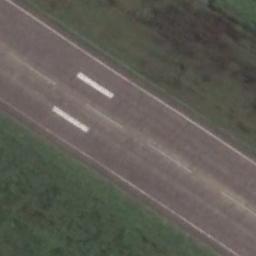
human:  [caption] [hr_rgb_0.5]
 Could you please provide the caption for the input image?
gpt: There is a green lawn next to the runway, With white dashes of varying thickness on the runway .

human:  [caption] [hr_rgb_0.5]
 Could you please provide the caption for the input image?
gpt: The runway is on the grass .

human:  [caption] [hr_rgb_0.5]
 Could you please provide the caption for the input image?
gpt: The runway with two touchdown zone markings goes through the lawn .

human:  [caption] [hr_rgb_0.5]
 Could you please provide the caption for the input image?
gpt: The grass is on either side of the runway .

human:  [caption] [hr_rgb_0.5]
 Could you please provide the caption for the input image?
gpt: There are green meadows beside the runway .